Field crop: maize
Growth stage: 2
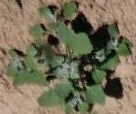
Species: chenopodium